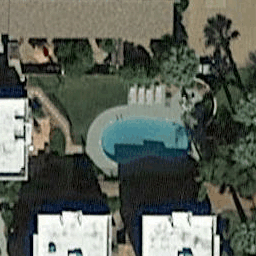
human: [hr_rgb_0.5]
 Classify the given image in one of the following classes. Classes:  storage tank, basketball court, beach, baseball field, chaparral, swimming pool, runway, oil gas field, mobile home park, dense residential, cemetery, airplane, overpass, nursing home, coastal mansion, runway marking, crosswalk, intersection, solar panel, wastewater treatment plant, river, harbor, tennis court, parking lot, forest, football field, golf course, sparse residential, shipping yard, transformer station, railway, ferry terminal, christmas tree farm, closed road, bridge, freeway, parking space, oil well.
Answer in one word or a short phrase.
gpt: swimming pool